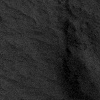
Atmospheric dust classification: not_dusty